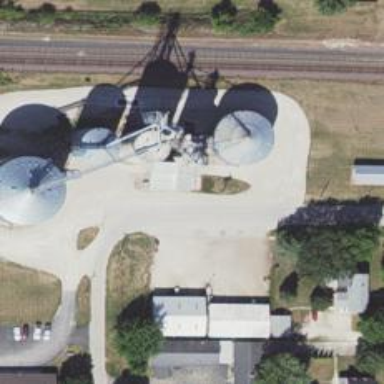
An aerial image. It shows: Silo.